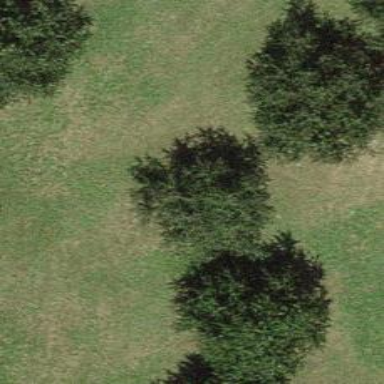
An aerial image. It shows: Agricultural area filled with broadleaved trees.